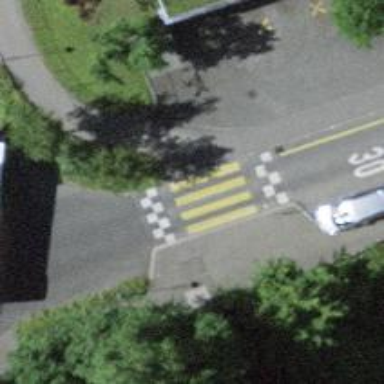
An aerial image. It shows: Kerb serving as barrier.